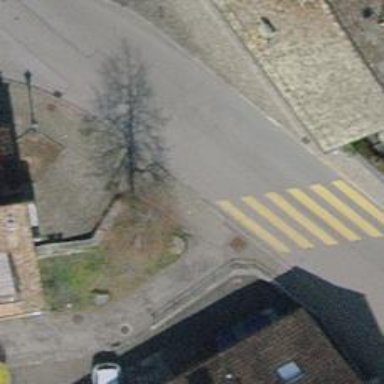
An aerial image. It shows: Kerb barrier.